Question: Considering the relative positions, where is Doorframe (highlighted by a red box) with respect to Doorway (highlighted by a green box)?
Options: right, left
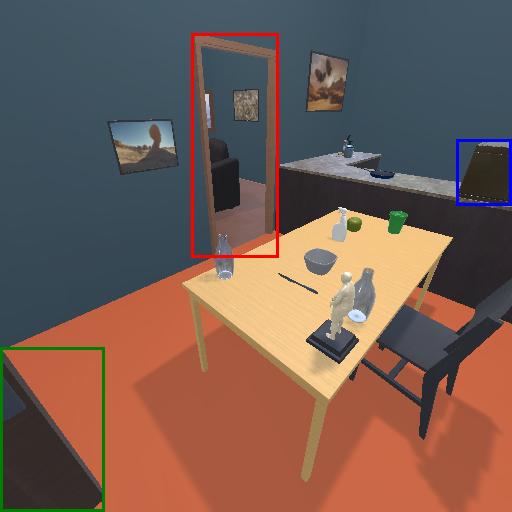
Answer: right